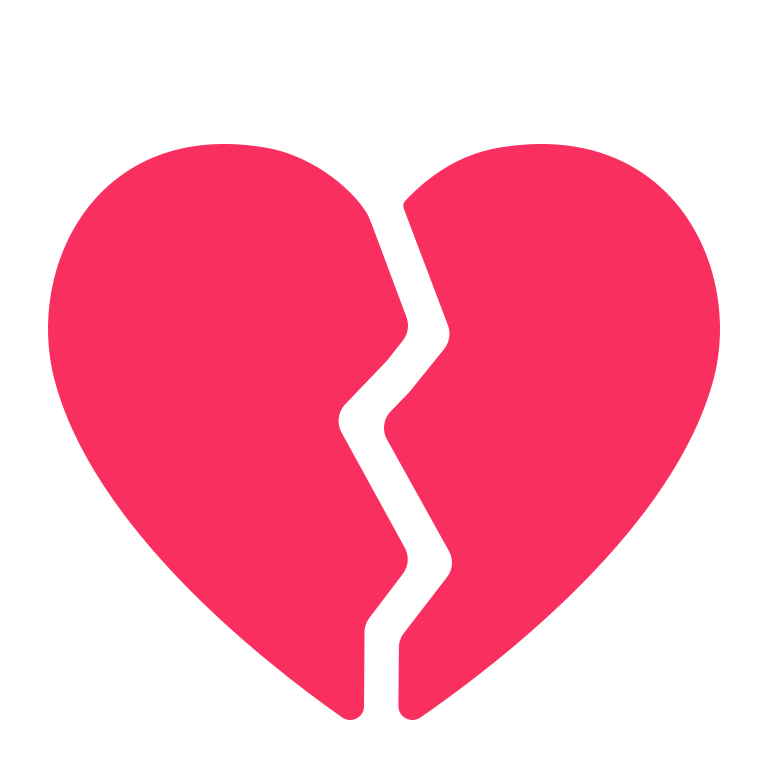
broken heart flat